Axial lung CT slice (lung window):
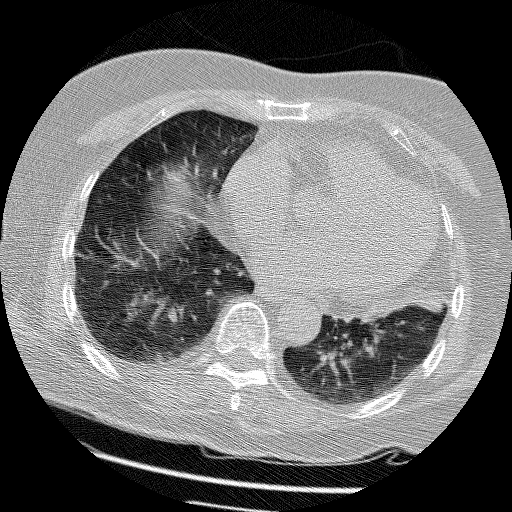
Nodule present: no